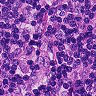
Metastatic tissue present: yes